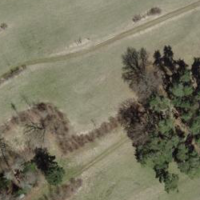
EUNIS habitat code: 52
Species observed at this site:
Orchis militaris
Veronica chamaedrys
Anthus trivialis
Hippocrepis comosa
Neottia ovata